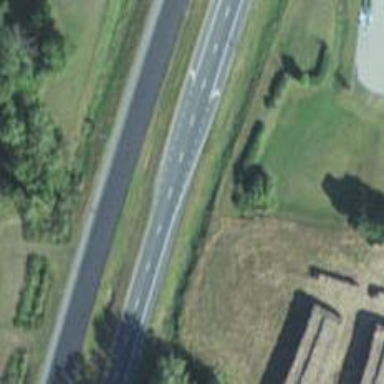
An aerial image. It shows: This image shows trunk highway that functions as expressway.